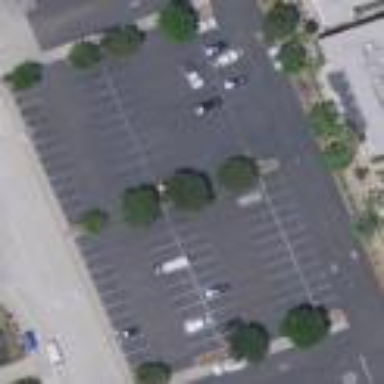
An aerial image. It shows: Parking area with asphalt surface.